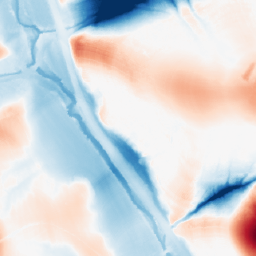
Category: morphological
Decomposition family: tophat_combined
Decomposition parameters: size: 50
Upsampling method: nearest
Upsampling parameters: scale: 2
Upsampling scale: 2